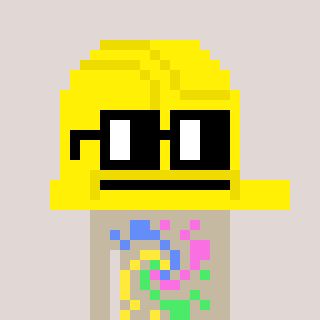
a pixel art character with square black glasses, a construction helmet-shaped head and a bege-colored body on a warm background